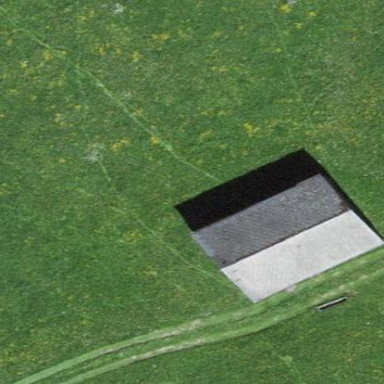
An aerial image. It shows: Rural barn.